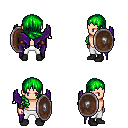
a pixel art fantasy rpg character, male body template, human, light skin, purple wings, white pants, green right-swept hairstyle, leather bracers, black shoes, shield, four views (front, back, left, right), 2x2 character sprite sheet, small pixel art, hard edges, no anti-aliasing